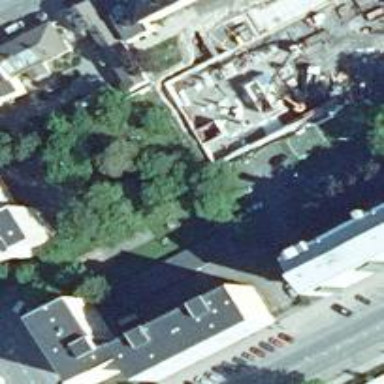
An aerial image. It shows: Residential area on city block.